Question: I've been using this <URL> as reference to creating my Blackberry application. So far I have a list of items and when I select one I get the side menu but next to my list item:

Just looking through my methods, I'm not sure which one causes this as I can remove the custom item (GetValue) from the Menu and it will still appear here when I select the list item!
I guess my question is, how can I stop this menu appearing and have a method fire instead? I can provide code if necessary but I don't know where to start with this one!
Thanks
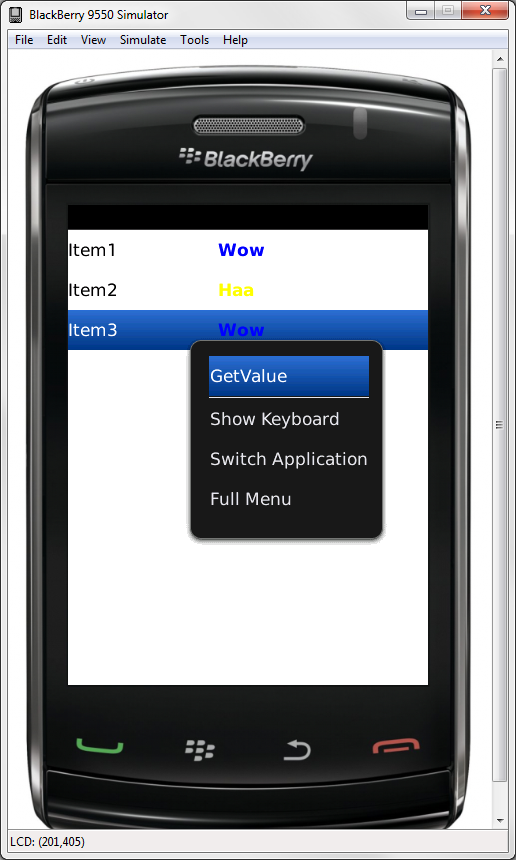
Answer: Can you show your code when invoking the method.
When I override the navigationClick method of the ListField class like in the code below it works properly. (no menu pops)
'''
protected boolean navigationClick(int status, int time){
return true;
'''
}